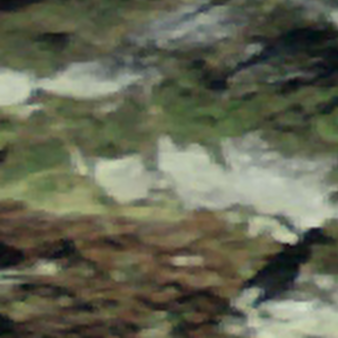
Label: bouldering_area